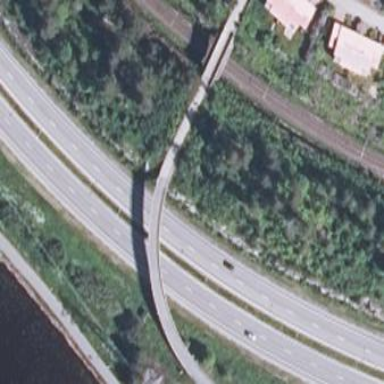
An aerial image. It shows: Beam bridge made by humans.